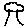
Label: tree